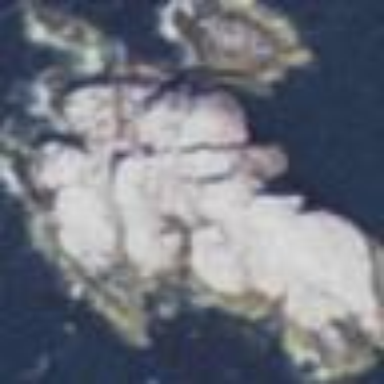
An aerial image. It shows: Islet located along the natural coastline.